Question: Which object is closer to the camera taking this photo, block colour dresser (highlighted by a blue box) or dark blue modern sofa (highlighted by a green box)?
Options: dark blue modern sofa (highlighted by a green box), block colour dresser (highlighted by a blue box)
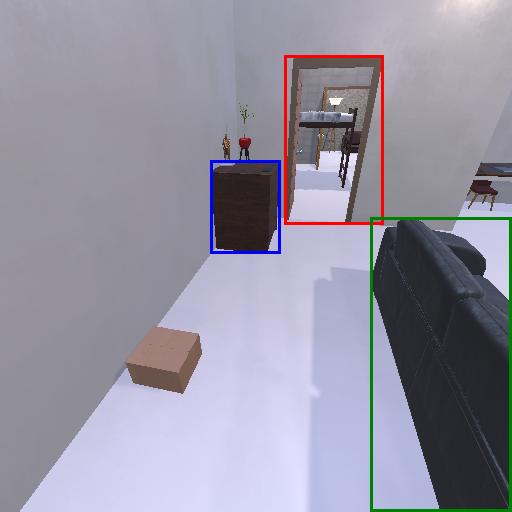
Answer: dark blue modern sofa (highlighted by a green box)